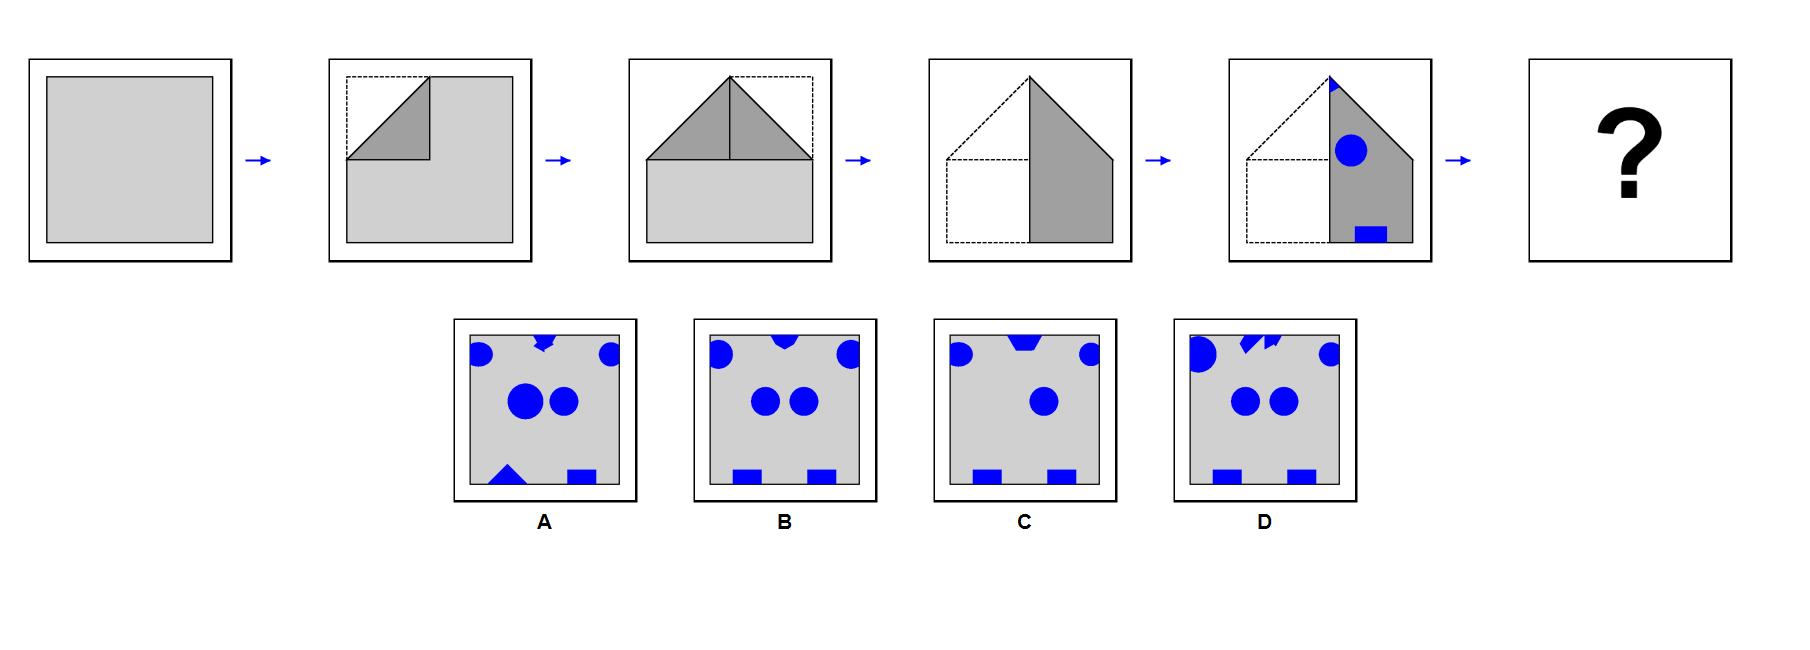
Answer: B